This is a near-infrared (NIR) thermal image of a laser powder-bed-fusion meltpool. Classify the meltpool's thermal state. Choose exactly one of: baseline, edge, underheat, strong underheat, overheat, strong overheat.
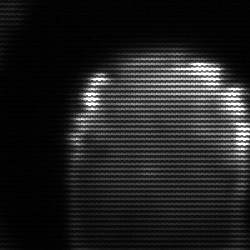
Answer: edge